Question: Is there any way to check if the device supports an image format ('webP' format specifically). According to android doc (<URL>, webP is supported in 4.0+ devices.

But some of the 4.0+ devices are not supporting webP yet. (for ex, Noxia XL- <URL>.
Is there any way to programmatically check if the device supports webP image or not.Any help would be appreciated.Thanks!
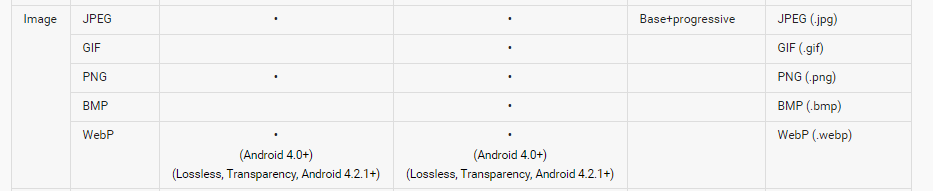
Answer: As far as I know there is no API for this. So solution is to try to decode some webp image on device and check if it returns Bitmap.
This can be implemented like this:
'''
import android.graphics.Bitmap;
import android.graphics.BitmapFactory;
public class WebPUtils {
//states
private static final int NOT_INITIALIZED = -1;
private static final int SUPPORTED = 1;
private static final int NOT_SUPPORTED = 0;
//why not boolean? we need more states for result caching
private static int isWebPSupportedCache = NOT_INITIALIZED;
public static boolean isWebPSupported() {
// did we already try to check?
if (isWebPSupportedCache == NOT_INITIALIZED) {
//no - trying to decode
//webp 1x1 transparent pixel with lossless
final byte[] webp1x1 = new byte[]{
0x52, 0x49, 0x46, 0x46, 0x1A, 0x00, 0x00, 0x00,
0x57, 0x45, 0x42, 0x50, 0x56, 0x50, 0x38, 0x4C,
0x0D, 0x00, 0x00, 0x00, 0x2F, 0x00, 0x00, 0x00,
0x10, 0x07, 0x10, 0x11, 0x11, (byte) 0x88, (byte) 0x88, (byte) 0xFE,
0x07, 0x00
};
try {
final Bitmap bitmap = BitmapFactory.decodeByteArray(webp1x1, 0, webp1x1.length);
if (bitmap != null) {
//webp supported
isWebPSupportedCache = SUPPORTED;
//don't forget to recycle!
bitmap.recycle();
} else {
//bitmap is null = not supported
isWebPSupportedCache = NOT_SUPPORTED;
}
} catch (Exception ex) {
//we got some exception = not supported
isWebPSupportedCache = NOT_SUPPORTED;
ex.printStackTrace();
}
}
return isWebPSupportedCache == SUPPORTED;
}
}
'''